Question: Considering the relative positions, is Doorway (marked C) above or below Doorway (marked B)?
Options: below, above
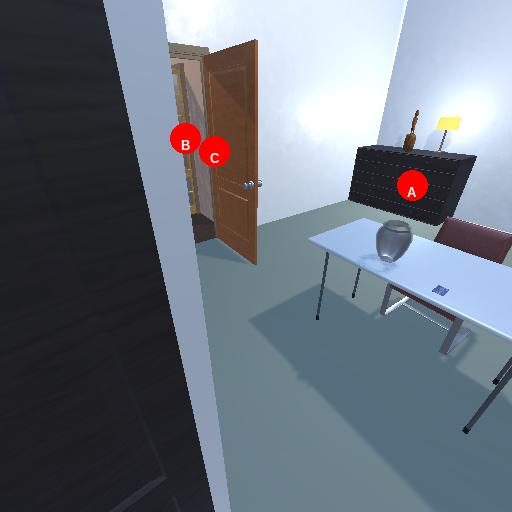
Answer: below